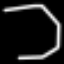
Label: octagon